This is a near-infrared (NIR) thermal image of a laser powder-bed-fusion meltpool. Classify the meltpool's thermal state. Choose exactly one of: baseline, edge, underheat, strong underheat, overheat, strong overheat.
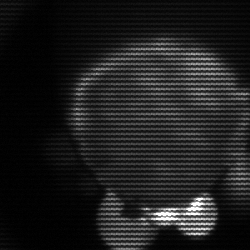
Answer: edge